Question: I met with a problem. At first some code from AppDelegate.
'''
- (void)HideMainNavigationBar{
navigCtrl.navigationBarHidden = YES;
}
- (void)ShowMainNavigationBar{
navigCtrl.navigationBarHidden = NO;
}
'''
navigCtrl is my navigation controller.
In my other View Controller I need hide my navigationBar and then show it, to display it correctly.
'''
- (void) moviePlayerWillExitFullScreen:(id)sender {
NSLog(@"exitfullscreen");
AppDelegate *ptr = [AppDelegate SharedAppDelegate];
[ptr HideMainNavigationBar];
[ptr ShowMainNavigationBar];
}
'''
After that, instead of my custom tabBarButton I saw Back button:

After tap ob Back button, it disappears, and I see my navigationBar again with my custom button. This 'bug' was detected in iOS 5.1, on iOS 4.3.2 everithing is ok.
This makes me crazy, help please.
P.S. I know, that I can use:
'''
self.navigationController.navigationBar.frame = CGRectMake(0, 20, self.navigationController.navigationBar.frame.size.width, self.navigationController.navigationBar.frame.size.height);
'''
to display navigationBar correctly, but i need to show/hide navigationBar to hide it, while rotating VideoPlayer.
Any ideas?
Wait your answers, thanks.
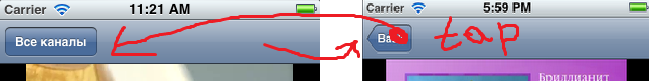
Answer: So, after some manipulations I decided simply to set alpha to my navigationBar.
'''
if (SYSTEM_VERSION_LESS_THAN(@"5"))
[ptr HideMainNavigationBar];
else self.navigationController.navigationBar.alpha = 0;
'''
I hope it would be useful for someone. See ya.